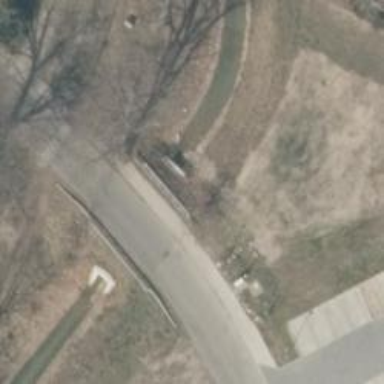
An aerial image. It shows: Culvert tunnel.